Question: I am using SSIS 2008.
I want an Expression for a Column where it must look to see if the Value coming in contains a period.
If it does not contain a period it must add a .00 at the end of the value.
Example.
'''
123.00 Stays 123.00
435 becomes 435.00
'''

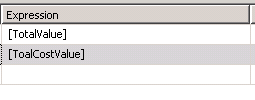
Answer: Try this expression in 'Derived Column'
'''
FINDSTRING(Column,".",1) != 0 ? column : column + ".00"
'''